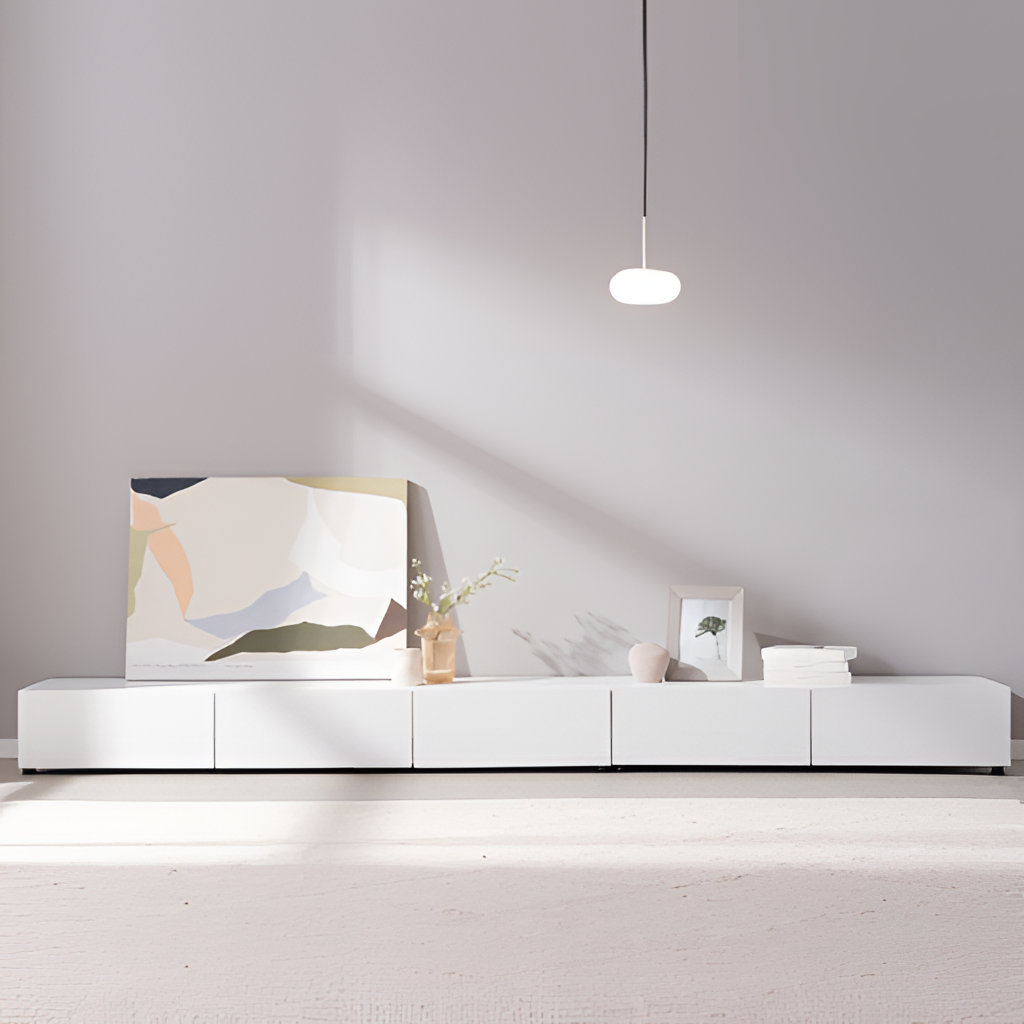
wood low cabinet, living room, minimalist, paint wallpaper, with solid pattern, beige carpet flooring, with large square pattern